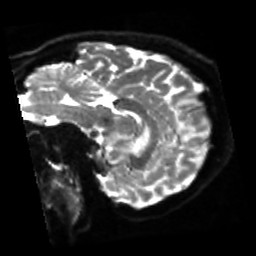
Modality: sbref
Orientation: sagittal
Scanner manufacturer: siemens
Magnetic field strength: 3 T
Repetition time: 4 s
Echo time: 0.0594 s